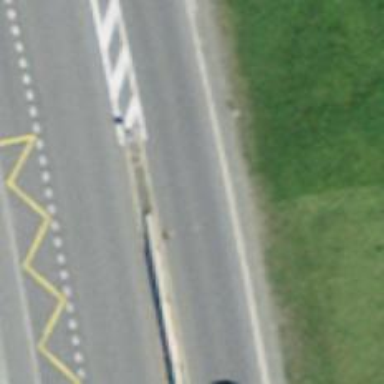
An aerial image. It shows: Bus stop equipped with public transport stop position.